Field crop: maize
Growth stage: 2
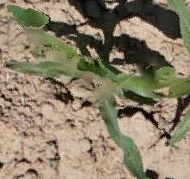
Species: maize